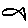
Label: fish